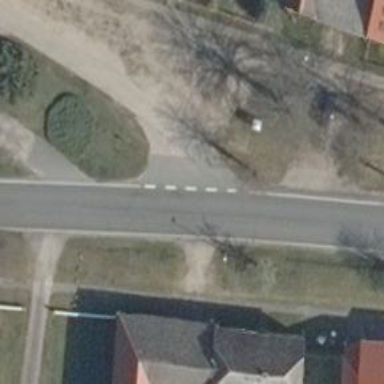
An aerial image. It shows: Road with "give way" sign.